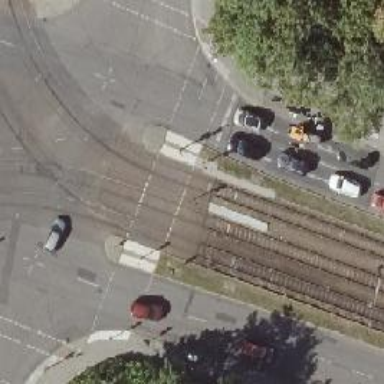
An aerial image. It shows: Footway crossing with traffic signals and central island.